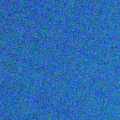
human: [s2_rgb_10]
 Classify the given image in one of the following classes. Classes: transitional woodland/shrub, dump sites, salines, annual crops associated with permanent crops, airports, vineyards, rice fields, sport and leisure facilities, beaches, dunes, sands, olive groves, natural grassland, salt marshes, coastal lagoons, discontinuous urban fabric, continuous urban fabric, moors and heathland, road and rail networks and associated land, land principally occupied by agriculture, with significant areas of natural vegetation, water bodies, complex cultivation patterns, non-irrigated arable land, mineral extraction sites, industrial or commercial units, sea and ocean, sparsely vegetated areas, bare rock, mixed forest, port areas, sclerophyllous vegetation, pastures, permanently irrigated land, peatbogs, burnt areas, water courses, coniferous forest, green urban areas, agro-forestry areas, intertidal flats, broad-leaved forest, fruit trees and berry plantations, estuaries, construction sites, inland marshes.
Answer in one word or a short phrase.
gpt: sea and ocean